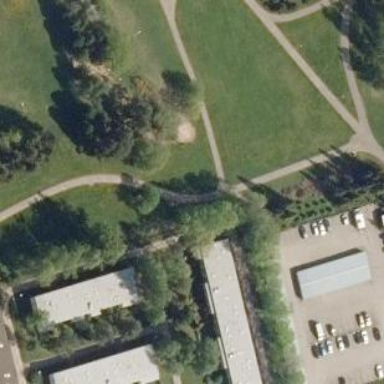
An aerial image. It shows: Disc golf tee area.